Question: I want to know the whether the build executors in jenkins are idle(either free or any job is running in the master node), by using java-jenkins API. And my requirement is like this.
1. If any executor is free I've to trigger a jenkins job otherwise I'll wait till they are available.
2. For this I've to use API of Jenkins
3. And all this implementation I've to do in Java
Please help me which API method will give that status of executor.Executors are the highlighted things shown in the pic below:

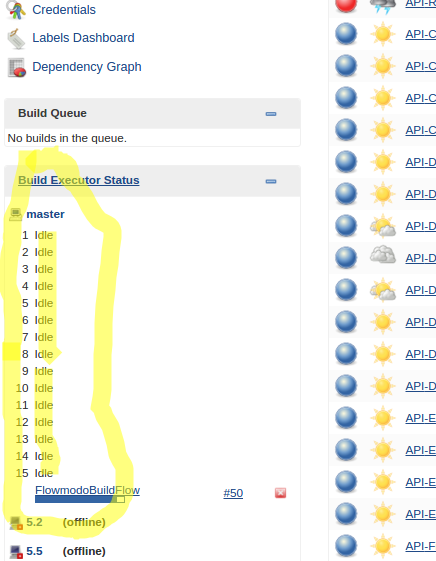
Answer: System groovy script to check if slaves are online and idle.
'''
import hudson.model.Node
import hudson.model.Slave
import jenkins.model.Jenkins
Jenkins jenkins = Jenkins.instance
def jenkinsNodes =jenkins.nodes
for (Node node in jenkinsNodes)
{
// Make sure slave is online
if (!node.getComputer().isOffline())
{
//Make sure that the slave busy executor number is 0.
if(node.getComputer().countBusy()==0)
{
...Do somthing...
}
}
}
'''